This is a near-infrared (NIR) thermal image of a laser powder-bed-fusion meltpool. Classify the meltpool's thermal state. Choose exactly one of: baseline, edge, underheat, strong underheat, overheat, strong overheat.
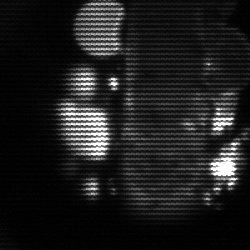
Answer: strong underheat